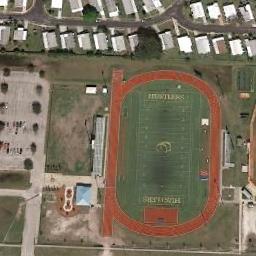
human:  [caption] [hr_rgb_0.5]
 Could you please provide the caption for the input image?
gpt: There are many buildings next to the ground track field .

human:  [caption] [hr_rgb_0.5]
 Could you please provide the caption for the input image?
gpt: There's a little track in the upper left corner .

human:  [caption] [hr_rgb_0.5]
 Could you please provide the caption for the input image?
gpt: The ground track field with a gridiron is next to some houses arranged neatly and a parking lot .

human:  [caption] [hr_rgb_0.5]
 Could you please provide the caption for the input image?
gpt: The track and field are built on bare lawn, Next to the residential area .

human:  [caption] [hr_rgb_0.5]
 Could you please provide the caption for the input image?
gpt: The ground track field with a red track beside many white buildings .